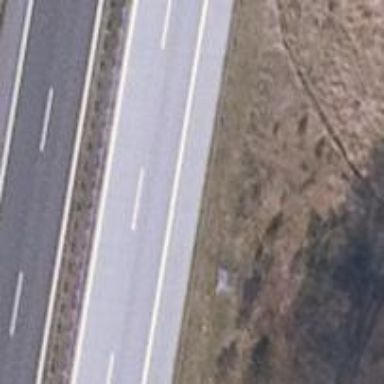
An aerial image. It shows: Asphalt motorway.